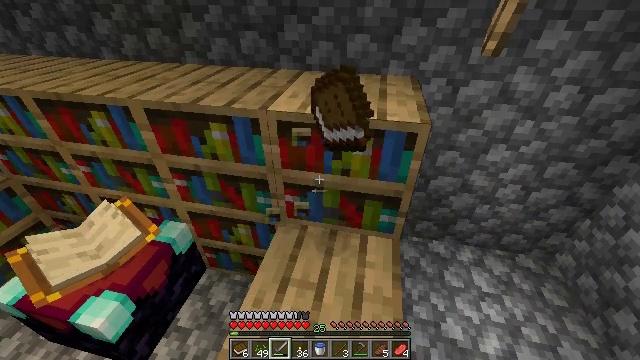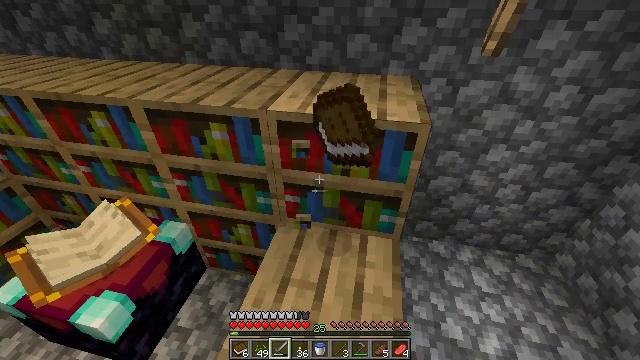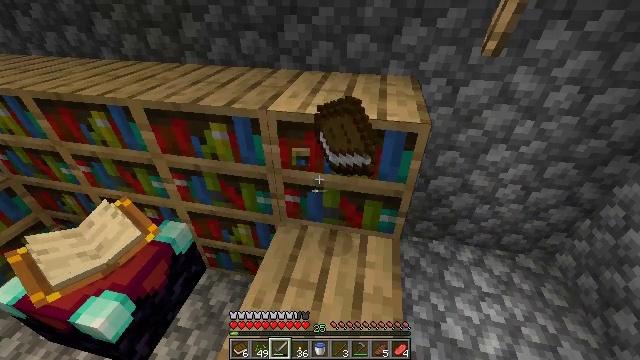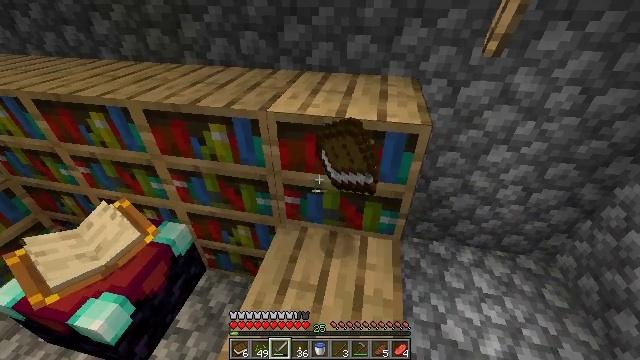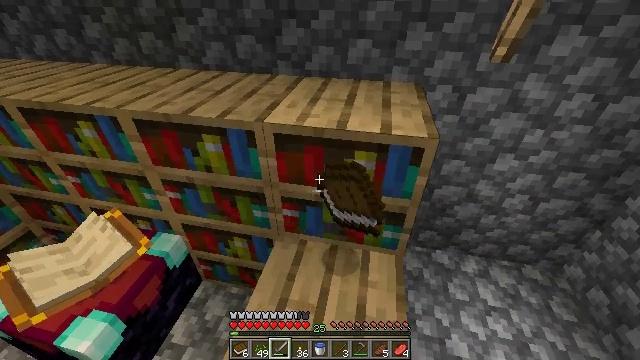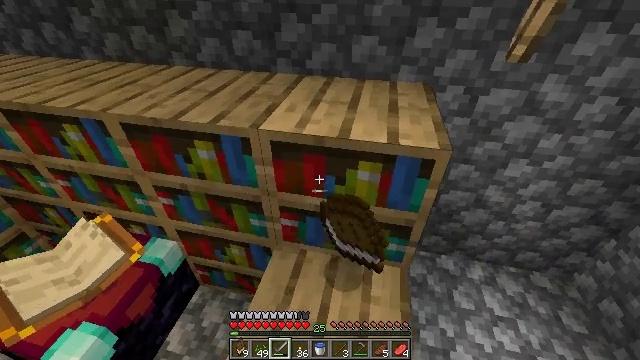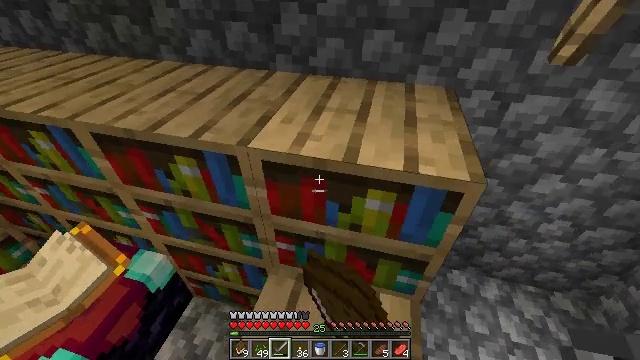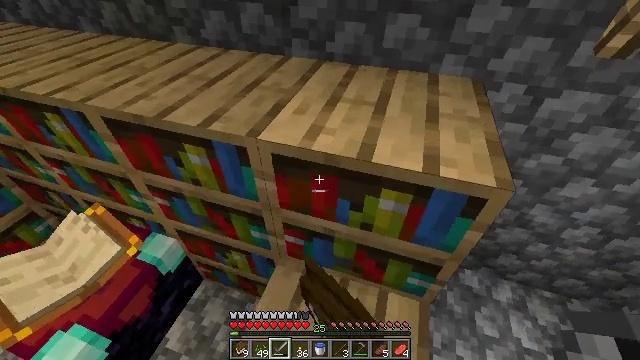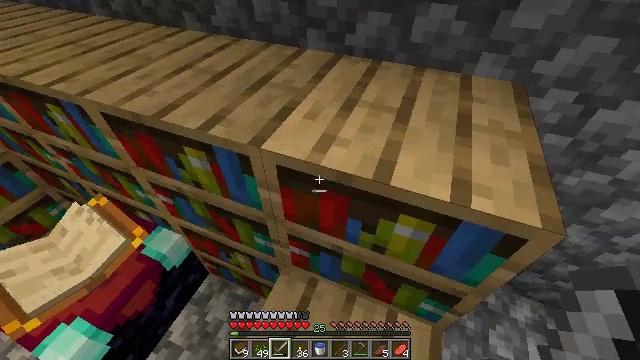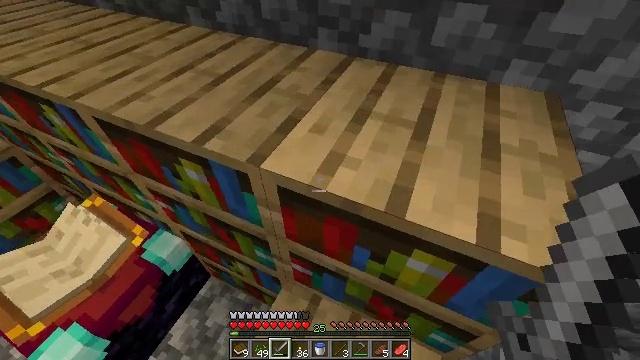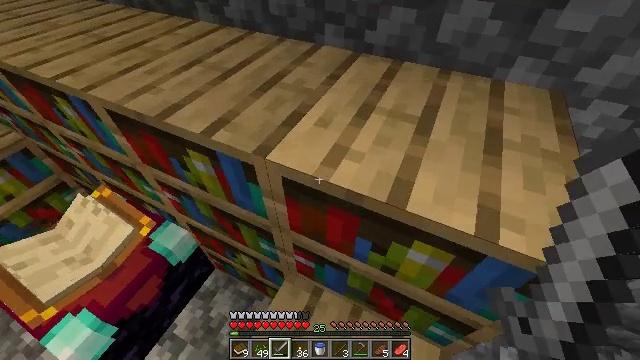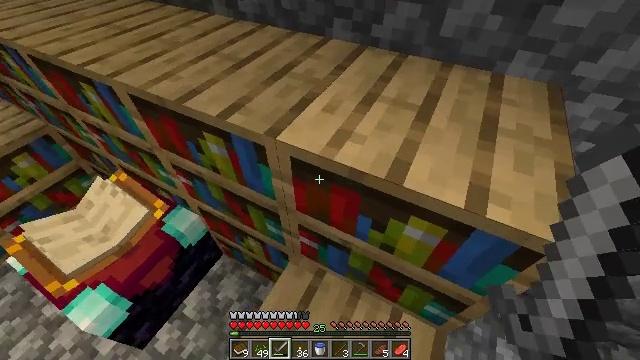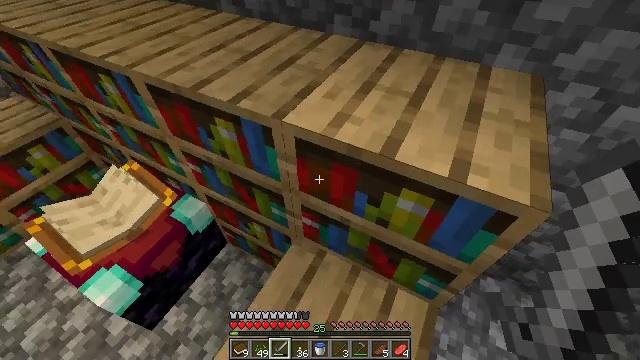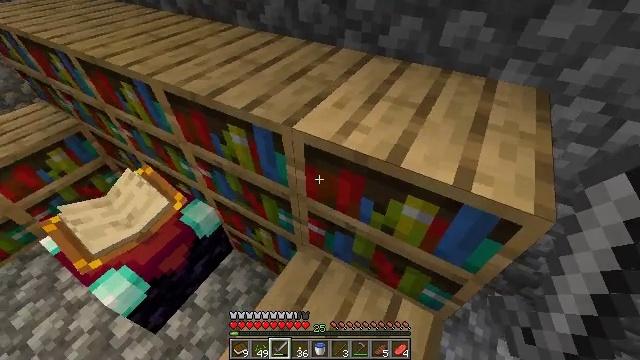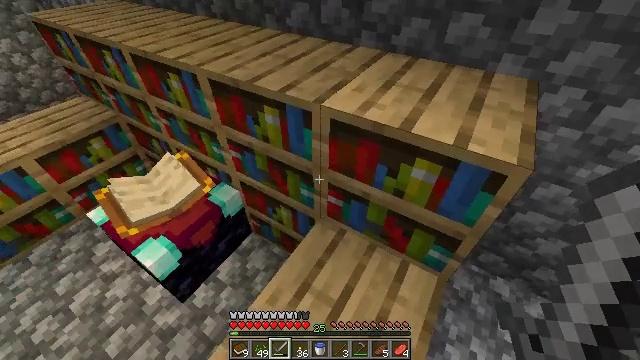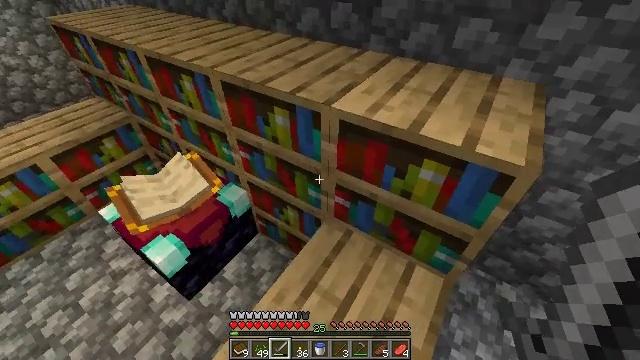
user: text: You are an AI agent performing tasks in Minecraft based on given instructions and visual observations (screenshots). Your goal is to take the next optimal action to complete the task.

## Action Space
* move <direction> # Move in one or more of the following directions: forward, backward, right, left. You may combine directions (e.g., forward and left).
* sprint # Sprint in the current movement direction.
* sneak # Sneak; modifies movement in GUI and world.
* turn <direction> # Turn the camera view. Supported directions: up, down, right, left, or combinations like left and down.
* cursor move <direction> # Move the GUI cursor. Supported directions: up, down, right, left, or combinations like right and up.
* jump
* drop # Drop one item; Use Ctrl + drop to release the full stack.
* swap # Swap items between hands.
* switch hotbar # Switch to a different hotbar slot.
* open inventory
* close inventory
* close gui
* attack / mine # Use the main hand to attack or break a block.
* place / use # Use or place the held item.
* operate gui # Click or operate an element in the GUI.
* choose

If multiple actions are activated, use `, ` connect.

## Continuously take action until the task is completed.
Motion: motion action
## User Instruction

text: Destroy the bookshelf.
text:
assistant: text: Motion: no_op
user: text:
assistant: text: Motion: no_op
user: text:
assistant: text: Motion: move forward
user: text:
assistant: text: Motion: move forward
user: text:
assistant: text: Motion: move forward, turn down
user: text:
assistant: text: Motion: move forward, turn left and down
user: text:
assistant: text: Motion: move forward, turn left and down
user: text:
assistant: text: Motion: turn left and down
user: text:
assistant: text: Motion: turn left and down
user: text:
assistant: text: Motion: move back, turn left
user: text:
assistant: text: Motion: move back, turn left
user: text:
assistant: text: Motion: move back
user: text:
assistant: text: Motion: move back, turn left and up
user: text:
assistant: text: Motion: move back and move left, turn left and up
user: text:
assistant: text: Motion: move back and move left, turn left
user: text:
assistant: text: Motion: move back and move left, turn left
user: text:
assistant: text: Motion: move back and move left, turn up
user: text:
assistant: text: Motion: move back and move left, turn up
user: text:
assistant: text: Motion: move back and move left
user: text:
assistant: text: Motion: move back and move left
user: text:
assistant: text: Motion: move back and move left
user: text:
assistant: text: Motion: move back and move left
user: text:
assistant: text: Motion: move back, turn right and up
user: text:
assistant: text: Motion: move back, turn right and up
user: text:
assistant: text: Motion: move back, turn up
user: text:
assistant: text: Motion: move back, turn right and up
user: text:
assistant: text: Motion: move back, turn right and up
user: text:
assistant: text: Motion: move left, turn right and up
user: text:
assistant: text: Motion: move left, turn right
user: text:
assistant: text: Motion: move left